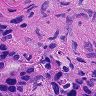
Metastatic tissue present: yes